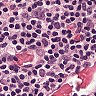
Metastatic tissue present: no